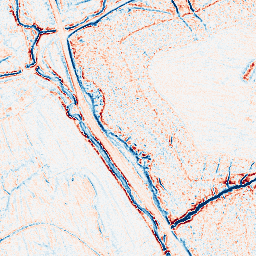
Category: edge_preserving
Decomposition family: anisotropic_diffusion
Decomposition parameters: iterations: 5
kappa: 100
gamma: 0.2
Upsampling method: bicubic_3x
Upsampling parameters: scale: 3
Upsampling scale: 3